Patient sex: F
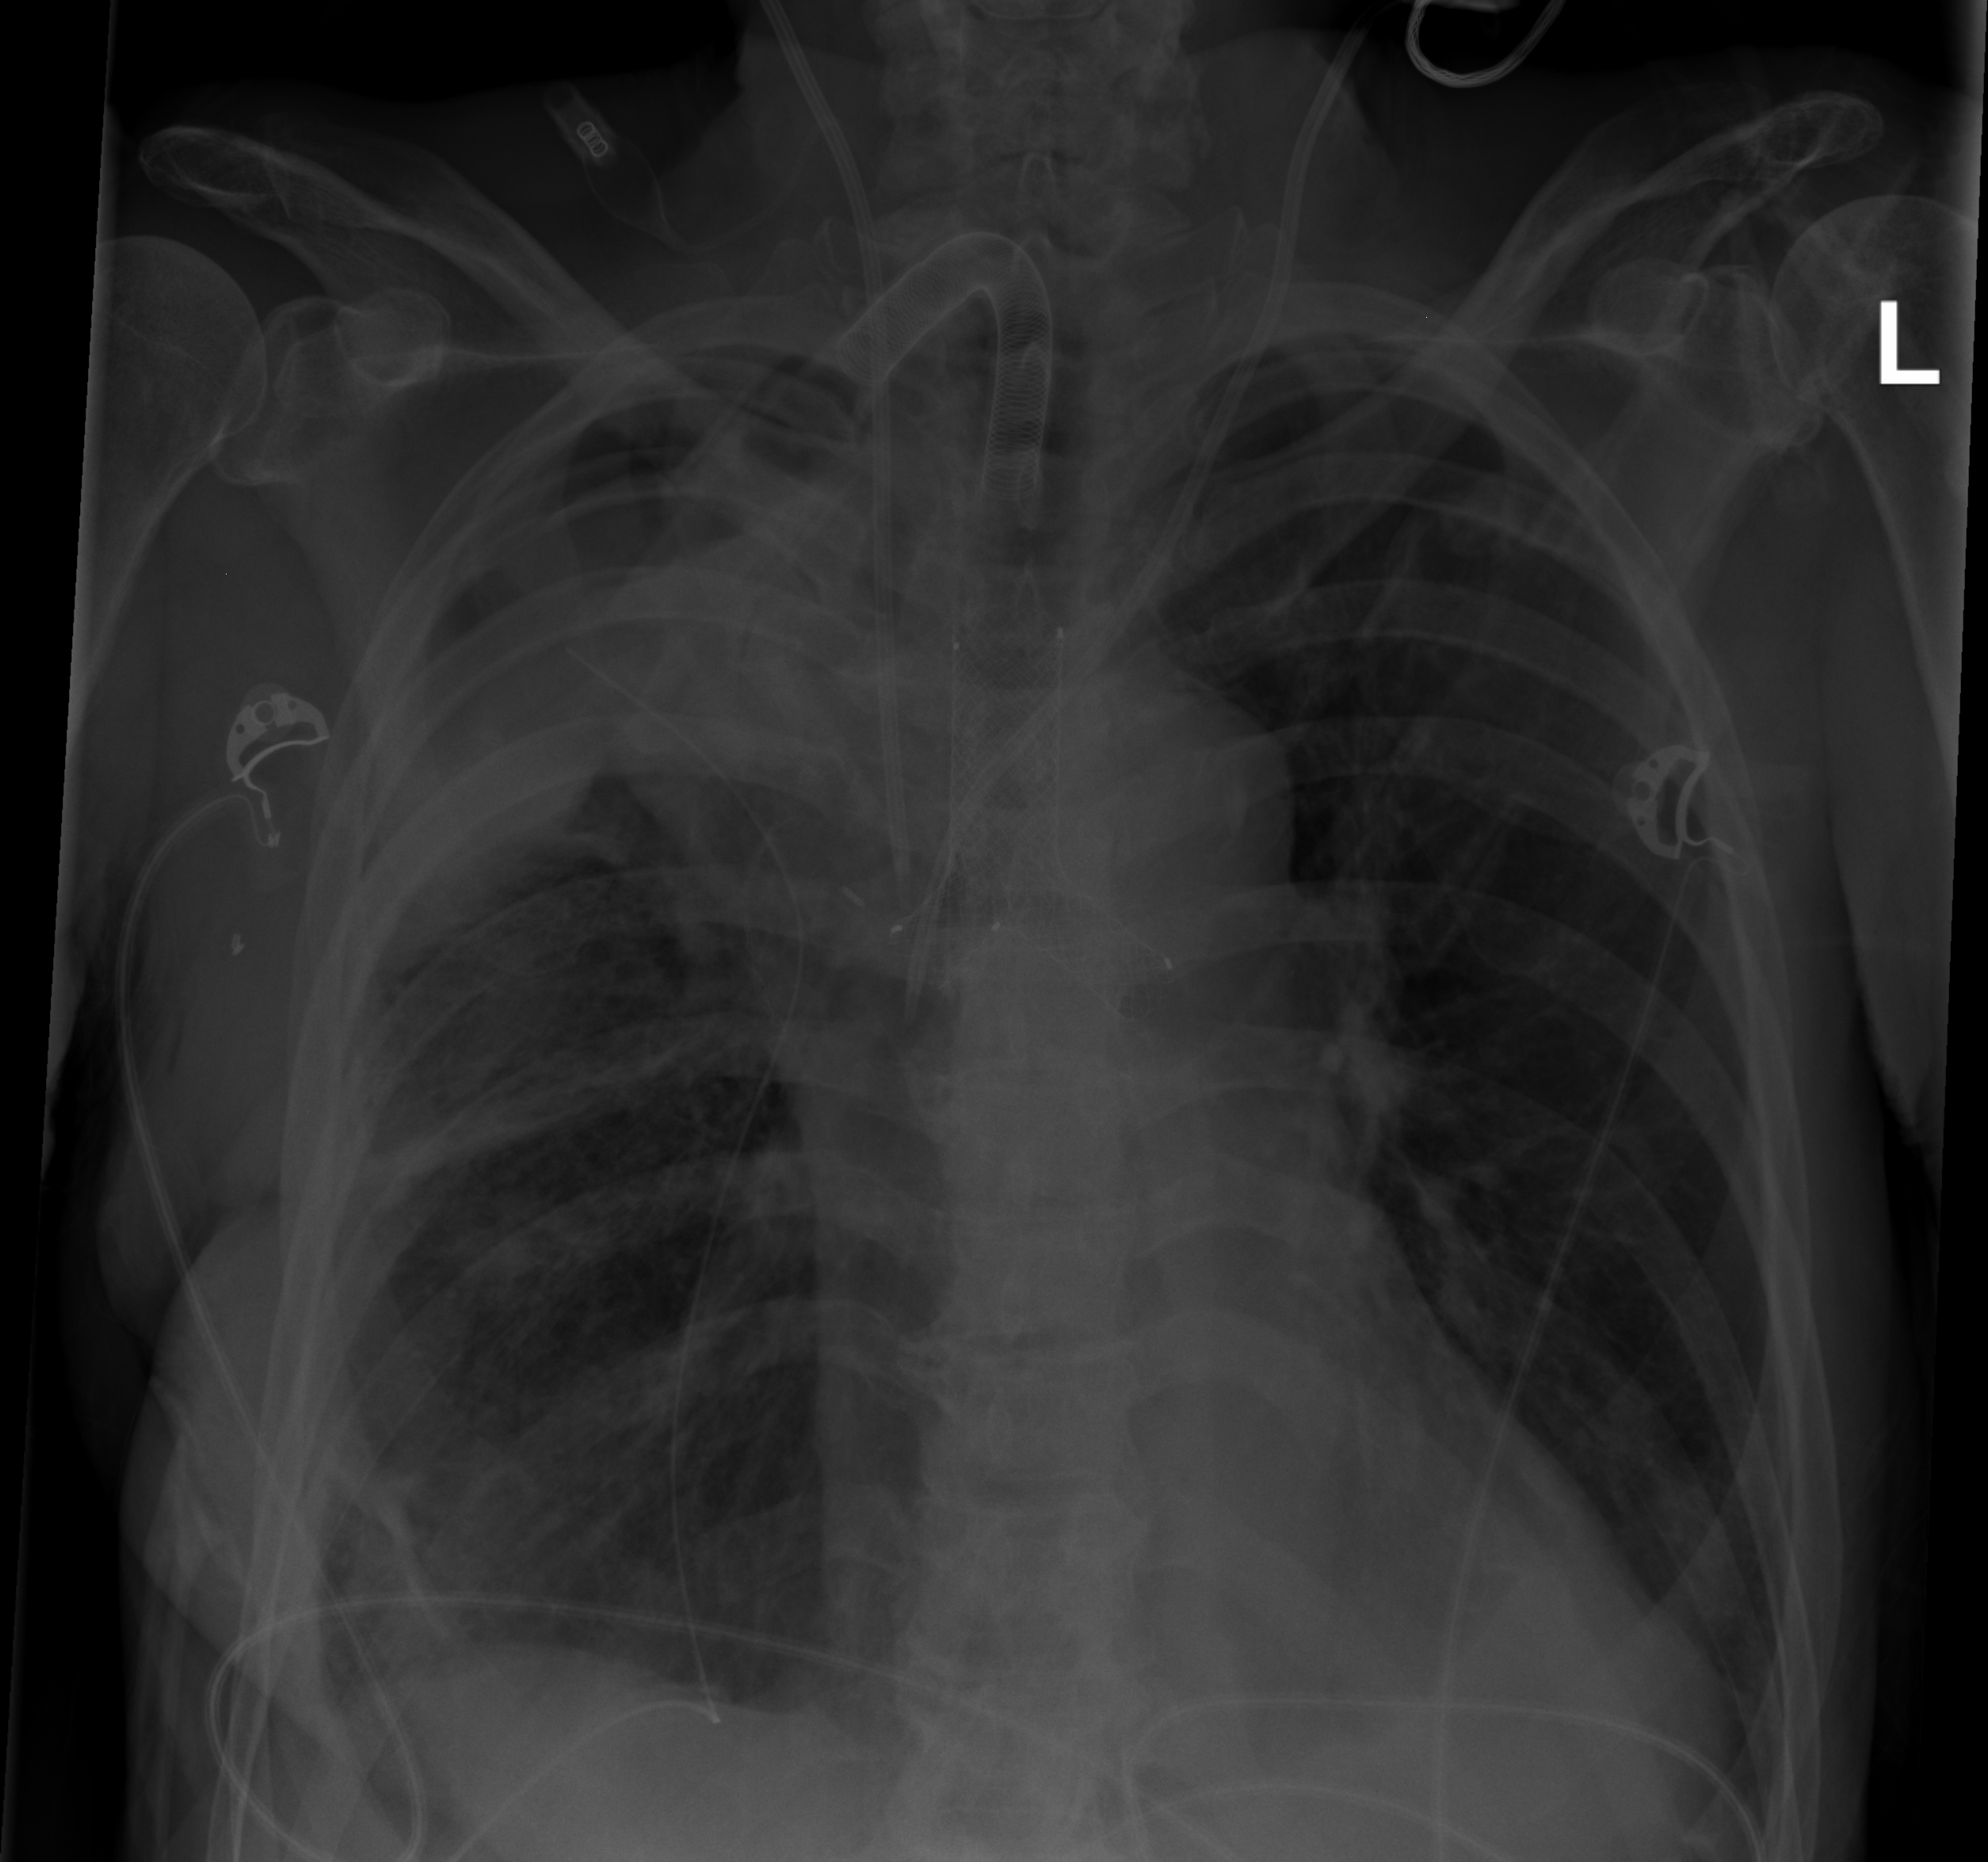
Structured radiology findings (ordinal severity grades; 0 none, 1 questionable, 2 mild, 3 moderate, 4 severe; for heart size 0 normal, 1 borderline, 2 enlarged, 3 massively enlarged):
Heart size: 2
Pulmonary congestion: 0
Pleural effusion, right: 2
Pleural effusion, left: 2
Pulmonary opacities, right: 2
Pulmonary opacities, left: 0
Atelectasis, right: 2
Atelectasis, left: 2